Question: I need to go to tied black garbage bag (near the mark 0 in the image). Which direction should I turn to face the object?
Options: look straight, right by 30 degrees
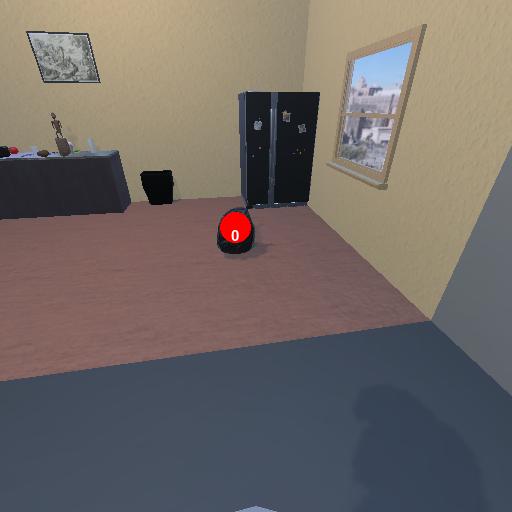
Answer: look straight